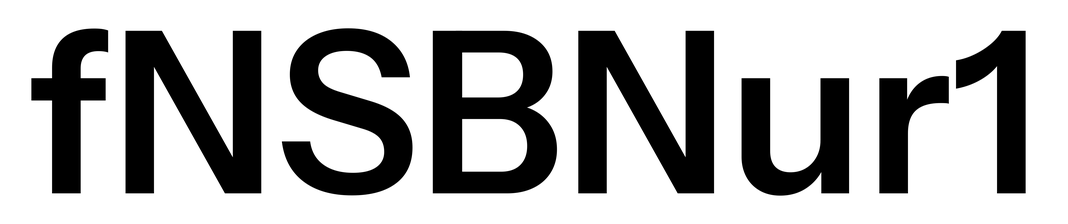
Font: InstrumentSans_SemiBold